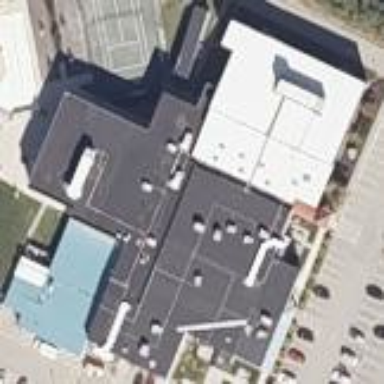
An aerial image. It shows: Sports center building.